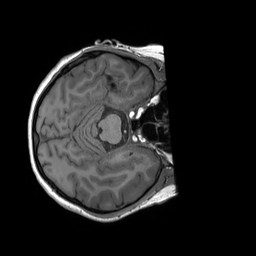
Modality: T1w
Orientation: axial
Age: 23
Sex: female
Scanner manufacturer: siemens
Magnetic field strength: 3 T
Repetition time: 1.8 s
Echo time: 0.00232 s